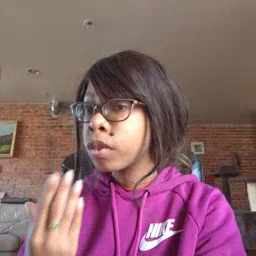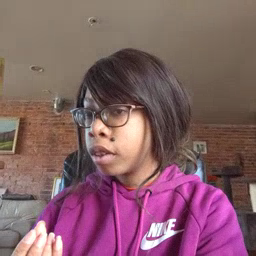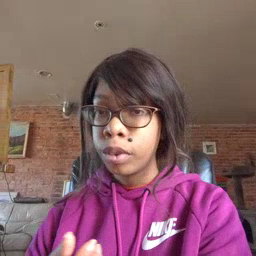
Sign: wet